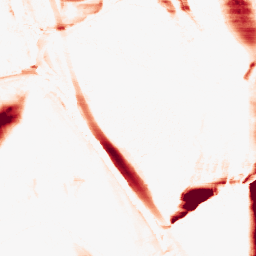
Category: morphological
Decomposition family: morphological_ellipse
Decomposition parameters: operation: opening
width: 5
height: 50
Upsampling method: lanczos
Upsampling parameters: scale: 2
Upsampling scale: 2